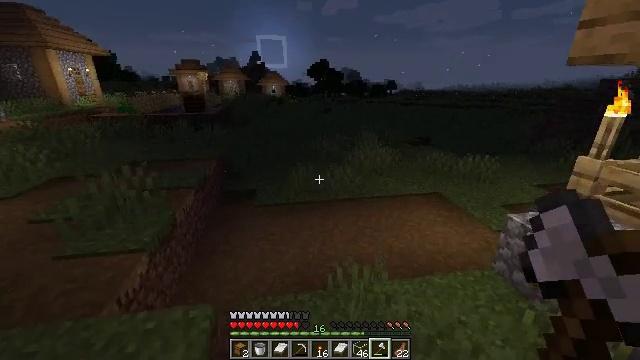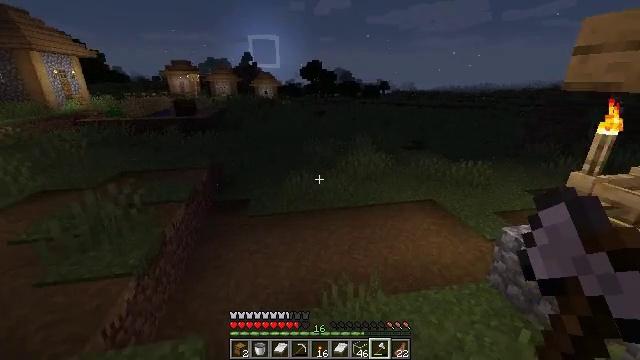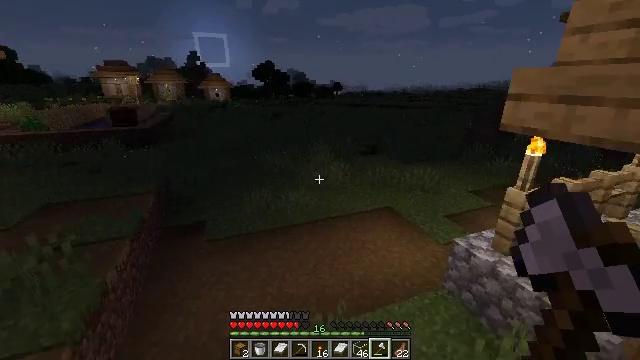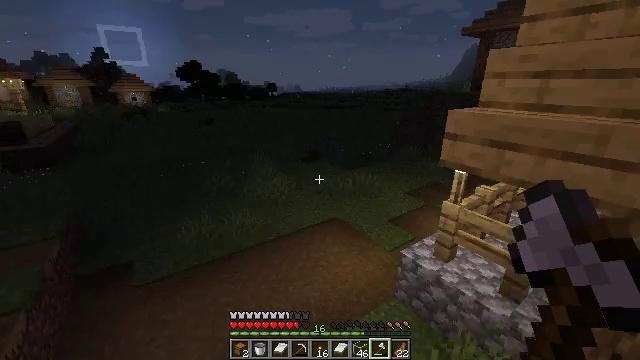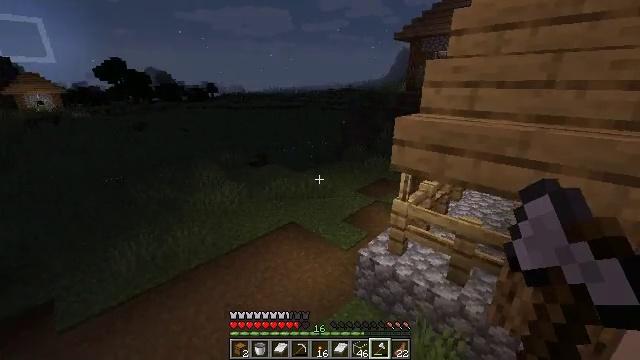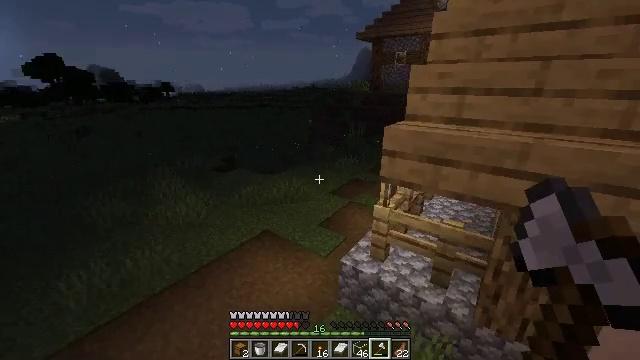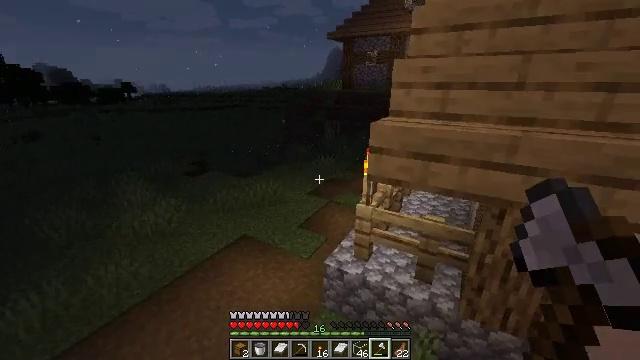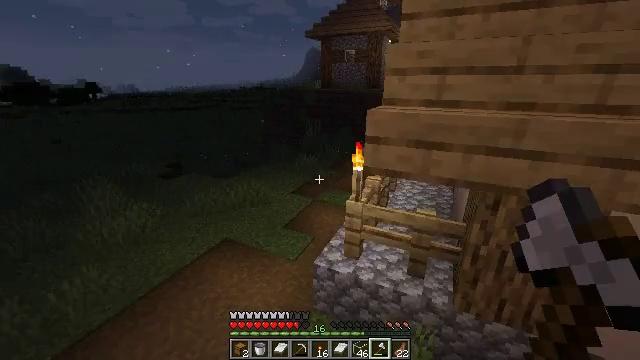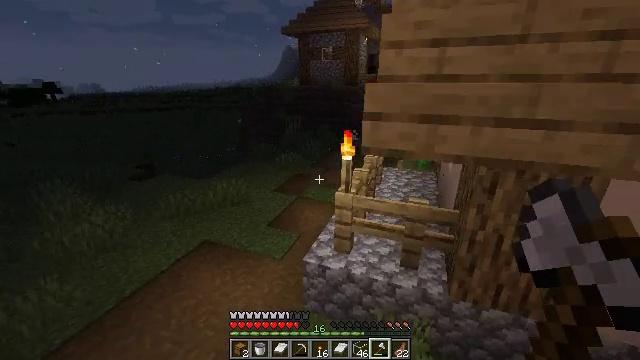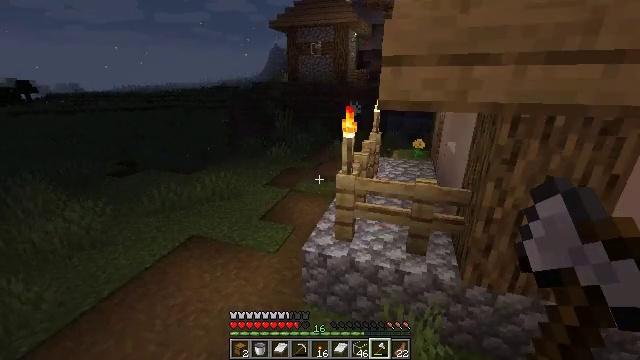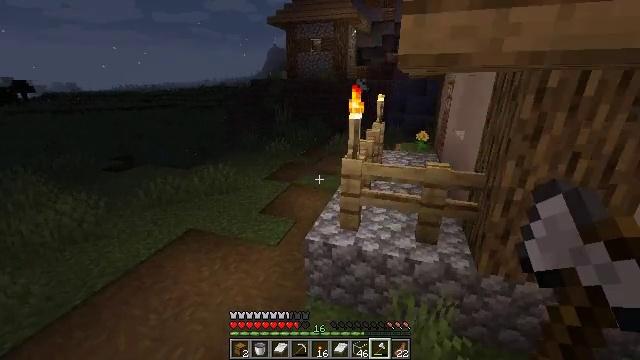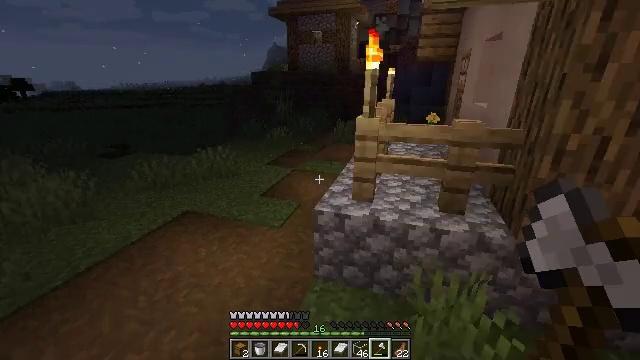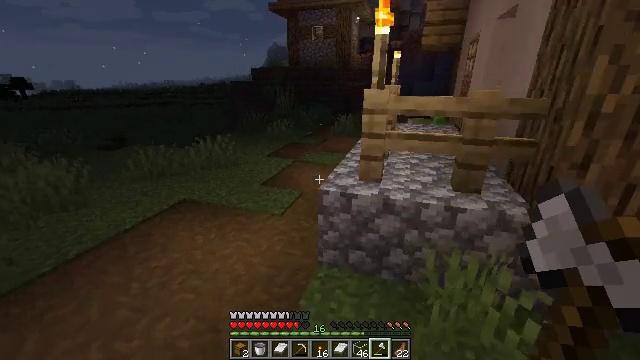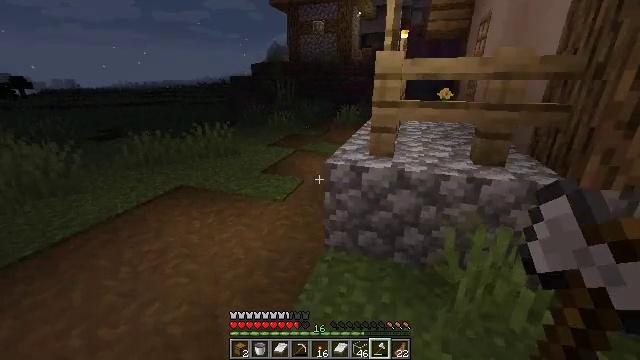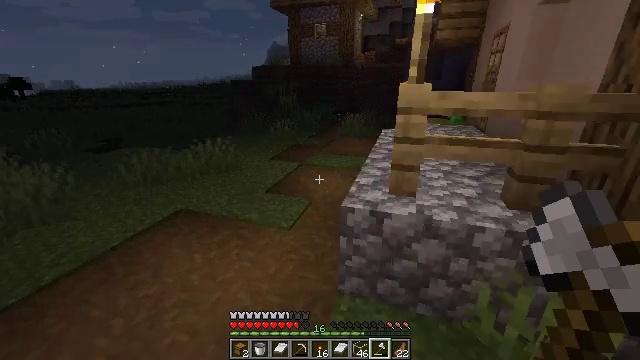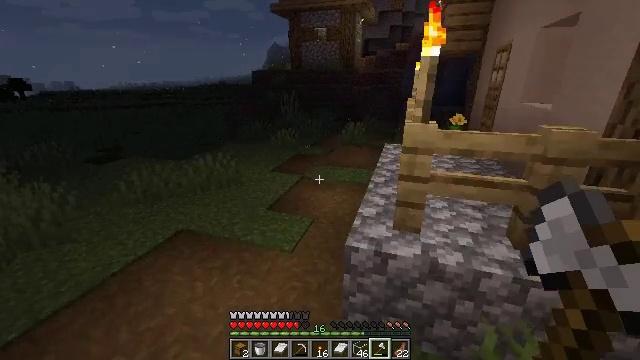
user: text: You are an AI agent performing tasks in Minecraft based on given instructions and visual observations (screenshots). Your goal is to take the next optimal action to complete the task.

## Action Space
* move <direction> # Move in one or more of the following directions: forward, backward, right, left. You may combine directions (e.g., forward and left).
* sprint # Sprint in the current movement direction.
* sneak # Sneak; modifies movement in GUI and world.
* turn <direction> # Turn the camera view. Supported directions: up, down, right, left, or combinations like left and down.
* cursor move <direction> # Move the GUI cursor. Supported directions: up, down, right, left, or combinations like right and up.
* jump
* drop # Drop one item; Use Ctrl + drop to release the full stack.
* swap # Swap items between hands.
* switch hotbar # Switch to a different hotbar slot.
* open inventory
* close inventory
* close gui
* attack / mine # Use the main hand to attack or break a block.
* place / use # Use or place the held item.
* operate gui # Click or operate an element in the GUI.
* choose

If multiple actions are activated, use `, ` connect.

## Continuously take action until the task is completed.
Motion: motion action
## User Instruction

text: Collect the yellow bed from its place.
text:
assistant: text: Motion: move forward, sprint, turn right, jump
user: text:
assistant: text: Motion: move forward, turn right, jump
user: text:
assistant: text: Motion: move forward, turn right, jump
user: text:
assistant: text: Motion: move forward, turn right, jump
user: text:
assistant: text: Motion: move forward, turn right, jump
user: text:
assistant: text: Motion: move forward, turn right, jump
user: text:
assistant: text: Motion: move forward, turn right, jump
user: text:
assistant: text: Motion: move forward, turn right, jump
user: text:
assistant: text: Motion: move forward, turn right, jump
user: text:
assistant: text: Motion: move forward, sprint, jump
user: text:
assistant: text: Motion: move forward, sprint, jump
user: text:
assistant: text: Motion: move forward, sprint, jump
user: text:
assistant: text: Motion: move forward, sprint, jump
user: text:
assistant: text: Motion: move forward, jump
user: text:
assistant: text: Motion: move forward, jump
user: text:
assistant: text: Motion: move forward, jump
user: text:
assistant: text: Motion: move forward, jump
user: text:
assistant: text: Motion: move forward, jump
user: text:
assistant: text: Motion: move forward, jump
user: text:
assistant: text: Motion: move forward, jump
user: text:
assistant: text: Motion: move forward, jump
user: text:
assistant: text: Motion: move forward, sprint, turn right and up, jump
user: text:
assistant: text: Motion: move forward, sprint, turn right and up, jump
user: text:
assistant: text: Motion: move forward, sprint, turn right and up, jump
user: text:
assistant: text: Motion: move forward, sprint, turn up, jump
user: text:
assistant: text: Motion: move forward, sprint, turn up, jump
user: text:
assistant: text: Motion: move forward, jump
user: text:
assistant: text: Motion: move forward, jump
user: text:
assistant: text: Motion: move forward, jump
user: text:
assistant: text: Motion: move forward, jump